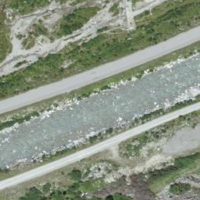
EUNIS habitat code: 15
Species observed at this site:
Chamaenerion fleischeri